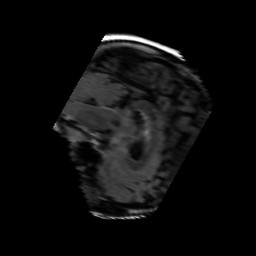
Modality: FLAIR
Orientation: sagittal
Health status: ill
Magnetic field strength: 3 T